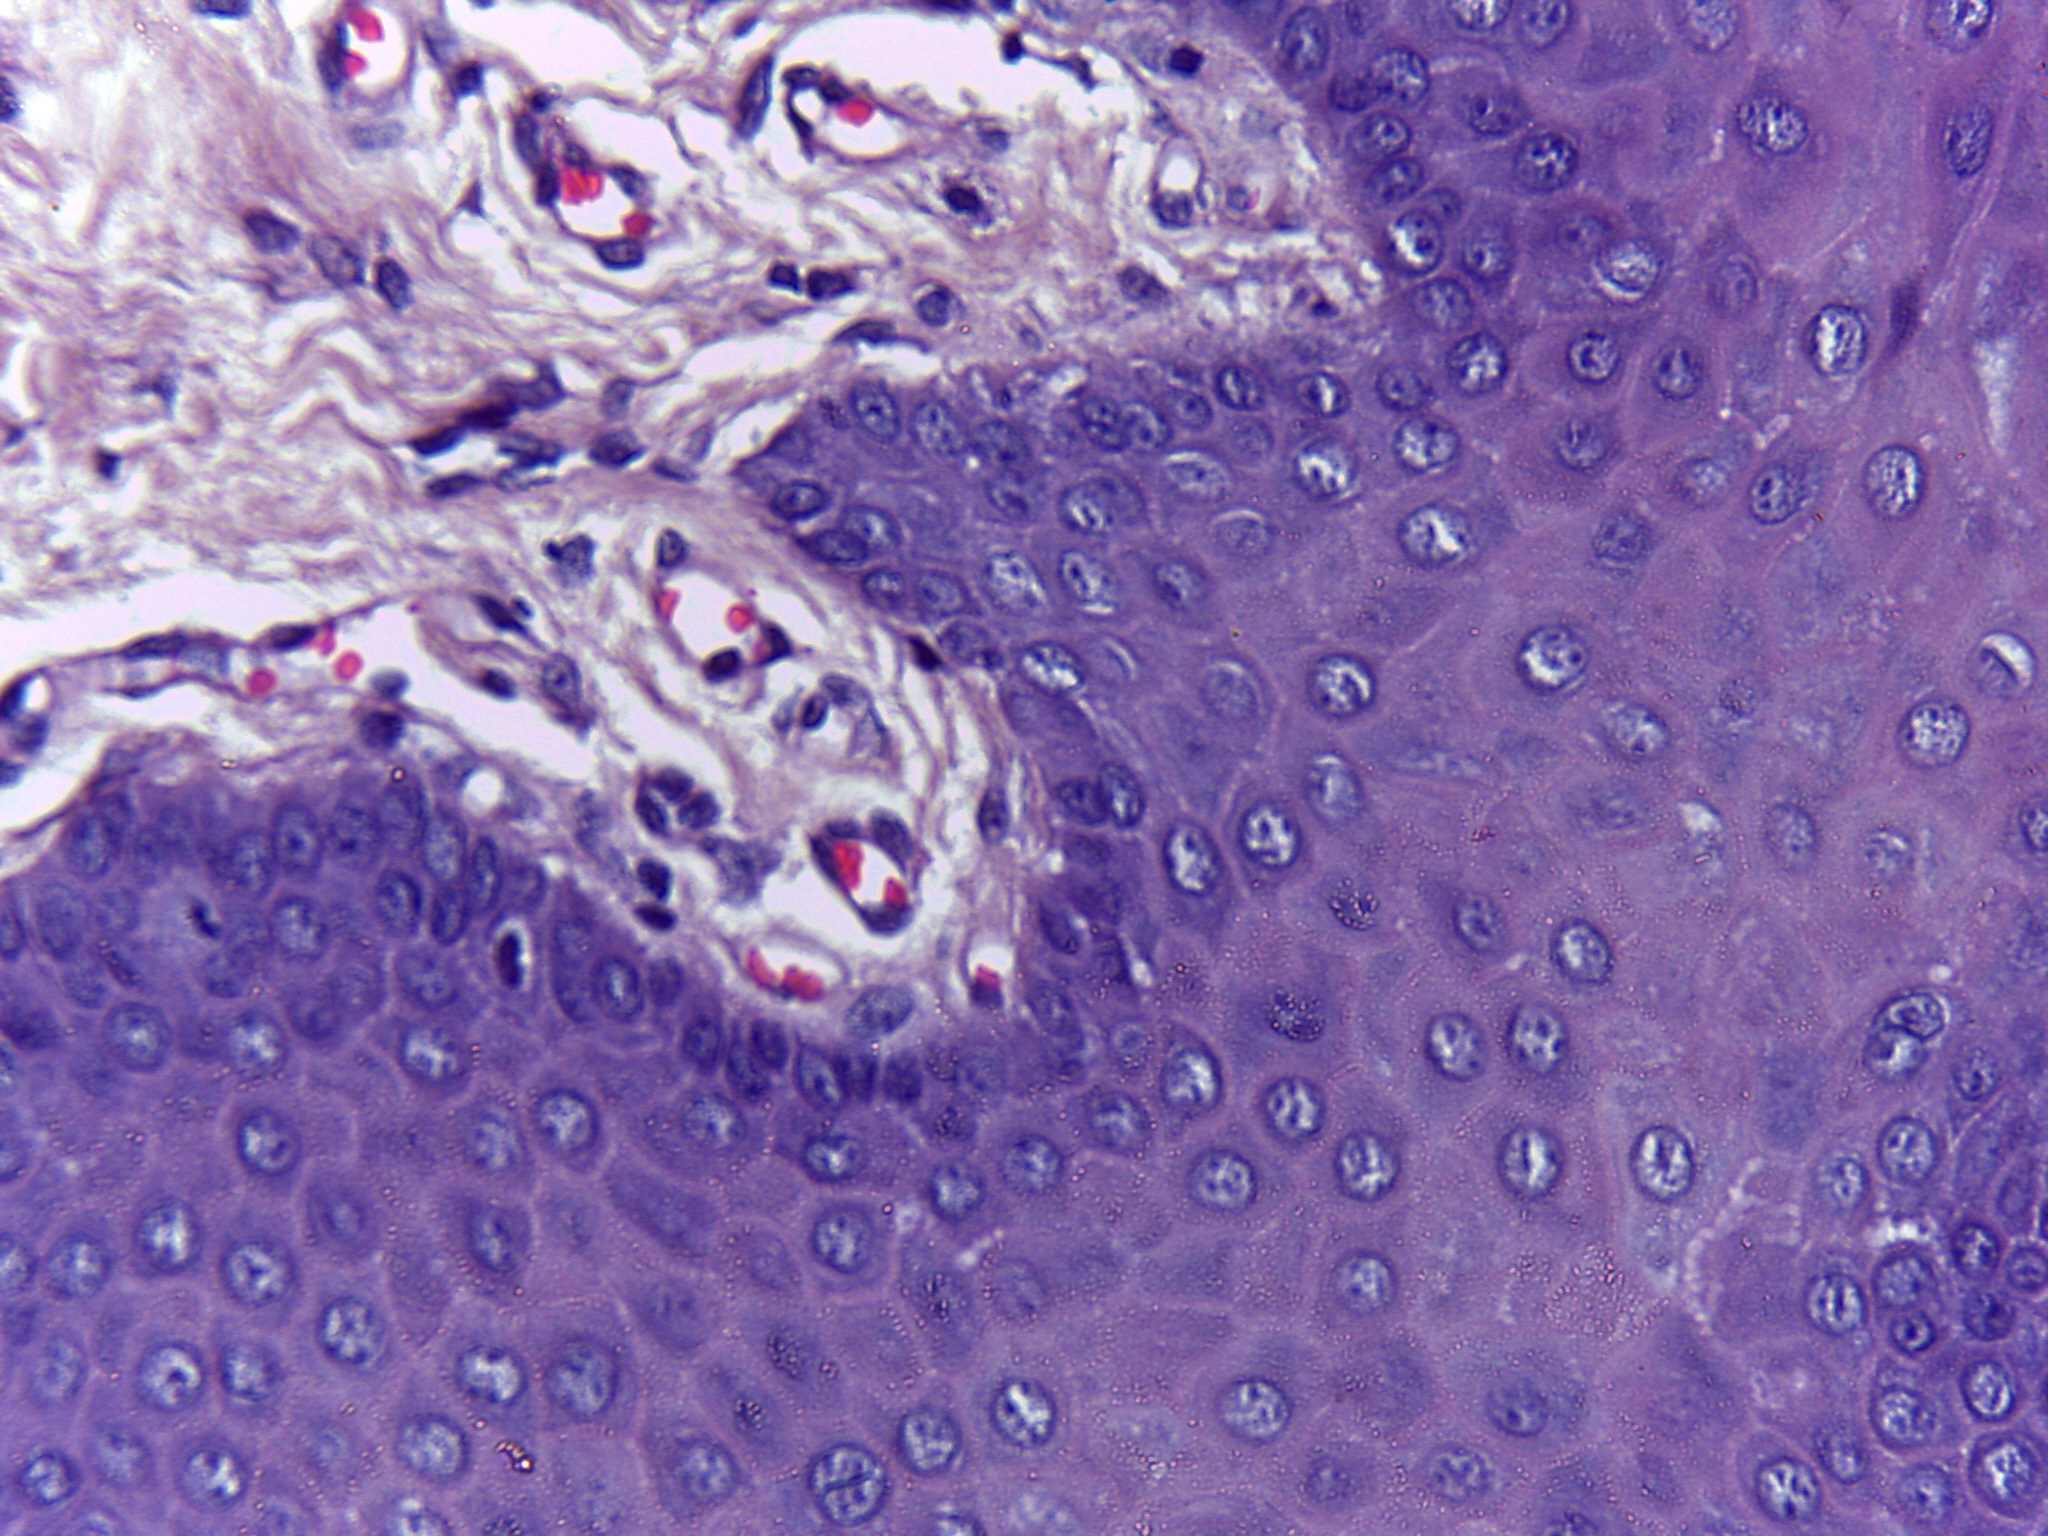
Diagnosis: Normal